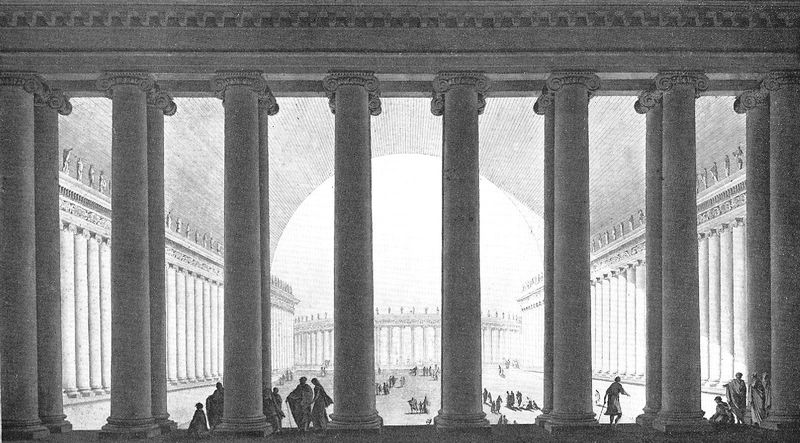
Titel: Entwurf eines Museums von Boullée
Künstler: Etienne-Louis Boullée
Schlagwörter: menschen, licht, männer, säulen, anlage, sonne, personen, hof, platz, figuren, antike, rom, skulpturen, griechenland, tempel